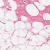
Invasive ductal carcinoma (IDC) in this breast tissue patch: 0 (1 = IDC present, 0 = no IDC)